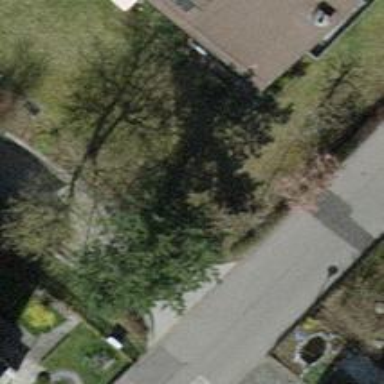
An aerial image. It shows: Urban environment with evergreen needle-leaved trees.